Question: I am new in react native and I need to design screen same as shown in the image below

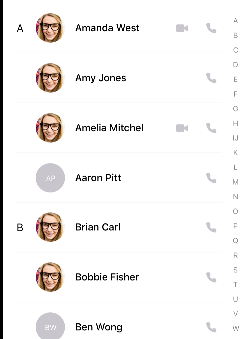
Answer: same as how you do it in javascript...
'''
let Array2 = Array1.sort((a, b) => {
let nameA = a.toLowerCase(), nameB = b.toLowerCase()
if (nameA < nameB)
return -1
if (nameA > nameB)
return 1
return 0
})
'''
better to learn js before starting react-native